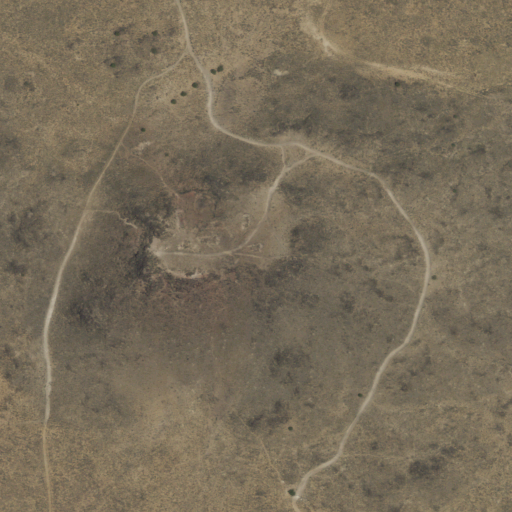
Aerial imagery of mountain in New Mexico named Cinder containing shrub and grassland